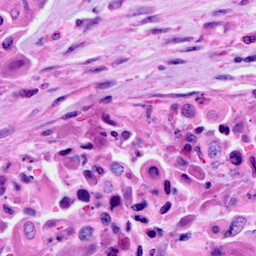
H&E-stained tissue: Cervix